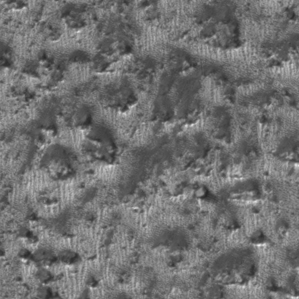
Label: frost